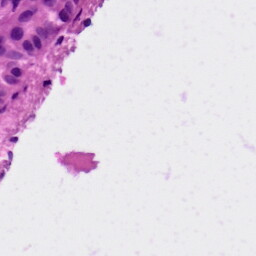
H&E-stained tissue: Skin